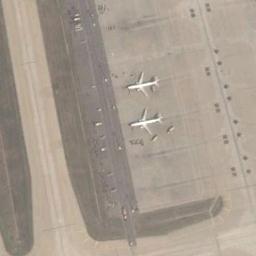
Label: airplane